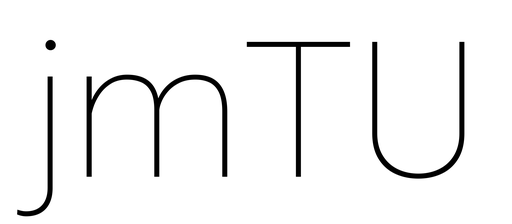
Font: Roboto_Thin